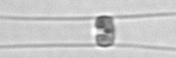
Label: Chaetoceros_similis